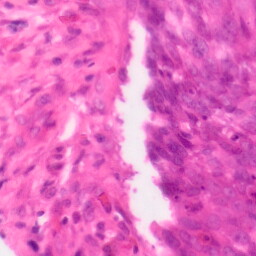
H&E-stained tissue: Colon